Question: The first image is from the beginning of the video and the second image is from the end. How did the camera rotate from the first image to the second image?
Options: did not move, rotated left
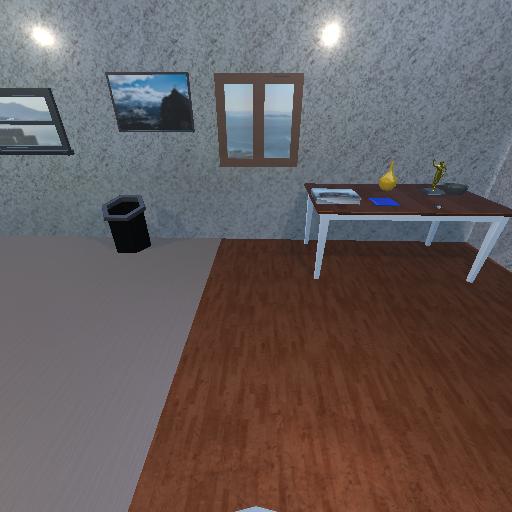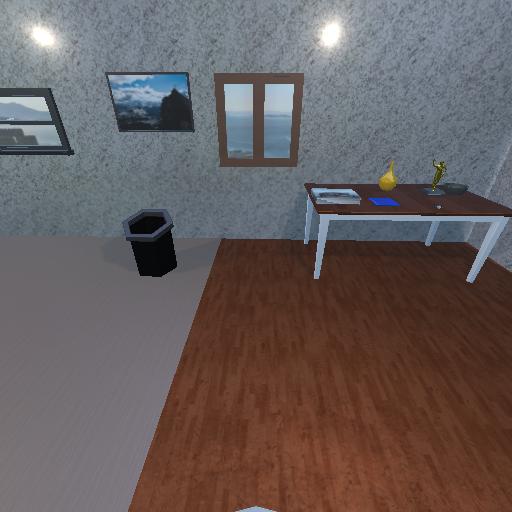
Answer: did not move